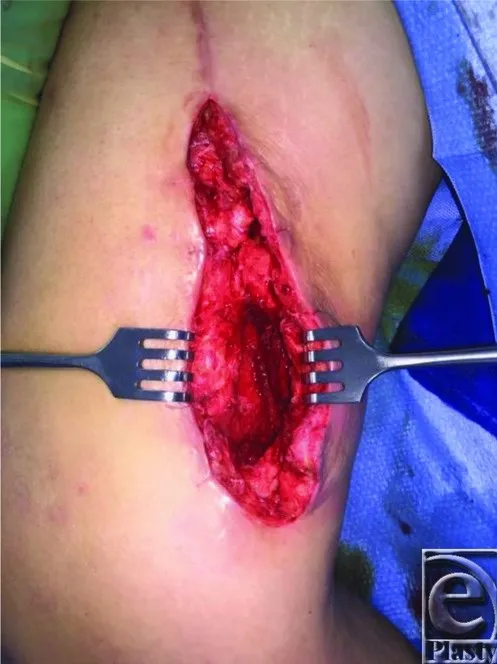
Intraoperative view of debridement of medial thigh wound.
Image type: medical_photograph (other_medical_photograph)